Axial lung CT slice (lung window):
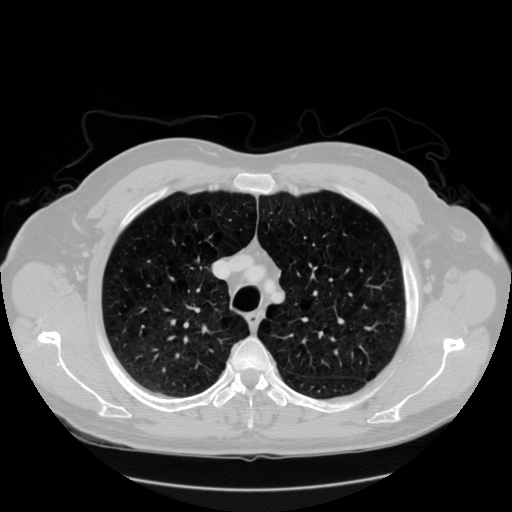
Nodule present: no